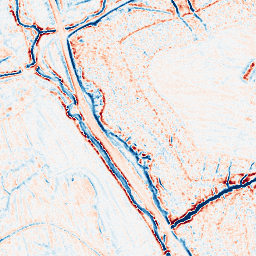
Category: edge_preserving
Decomposition family: bilateral
Decomposition parameters: d: 9
sigma_color: 50
sigma_space: 50
Upsampling method: regularized
Upsampling parameters: scale: 4
lambda_reg: 0.01
Upsampling scale: 4